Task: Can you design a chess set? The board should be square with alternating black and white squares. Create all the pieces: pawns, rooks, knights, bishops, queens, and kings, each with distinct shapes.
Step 2198:
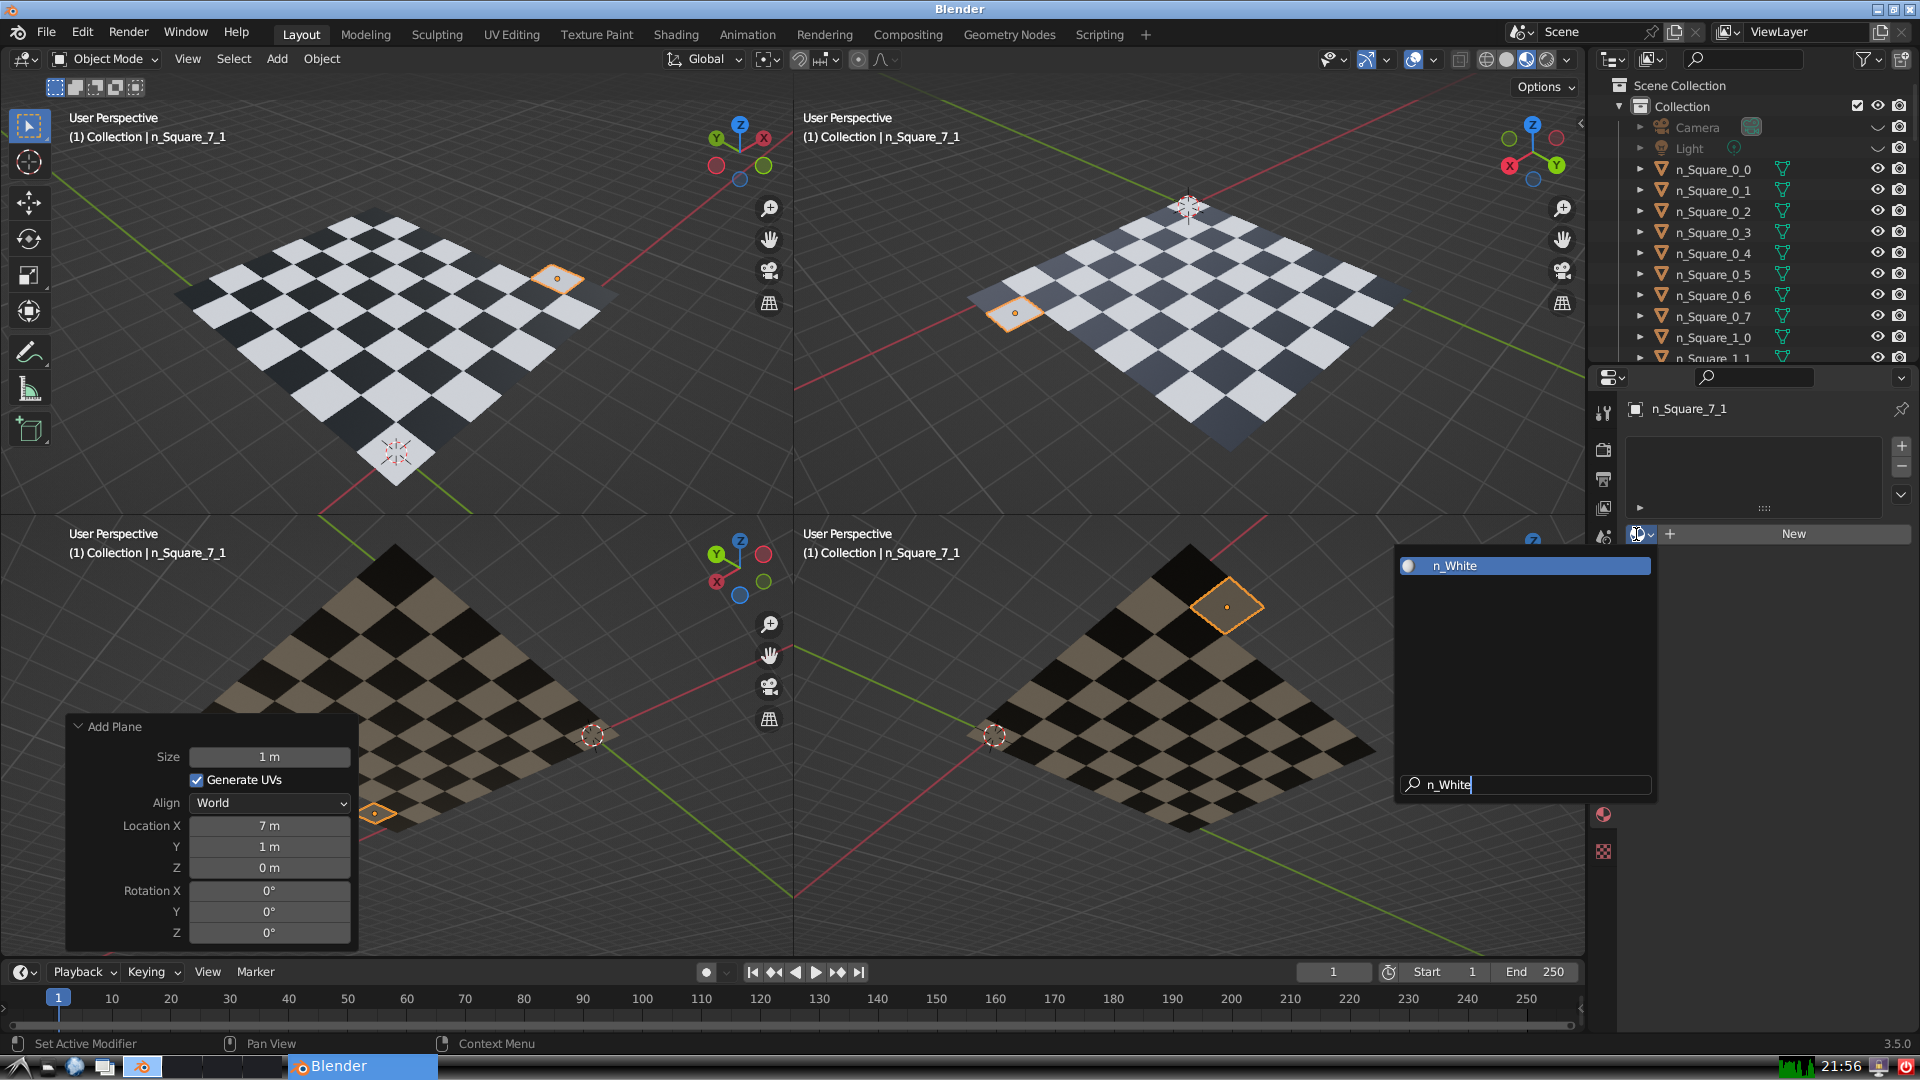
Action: {"key_press": ['Return']}